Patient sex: M
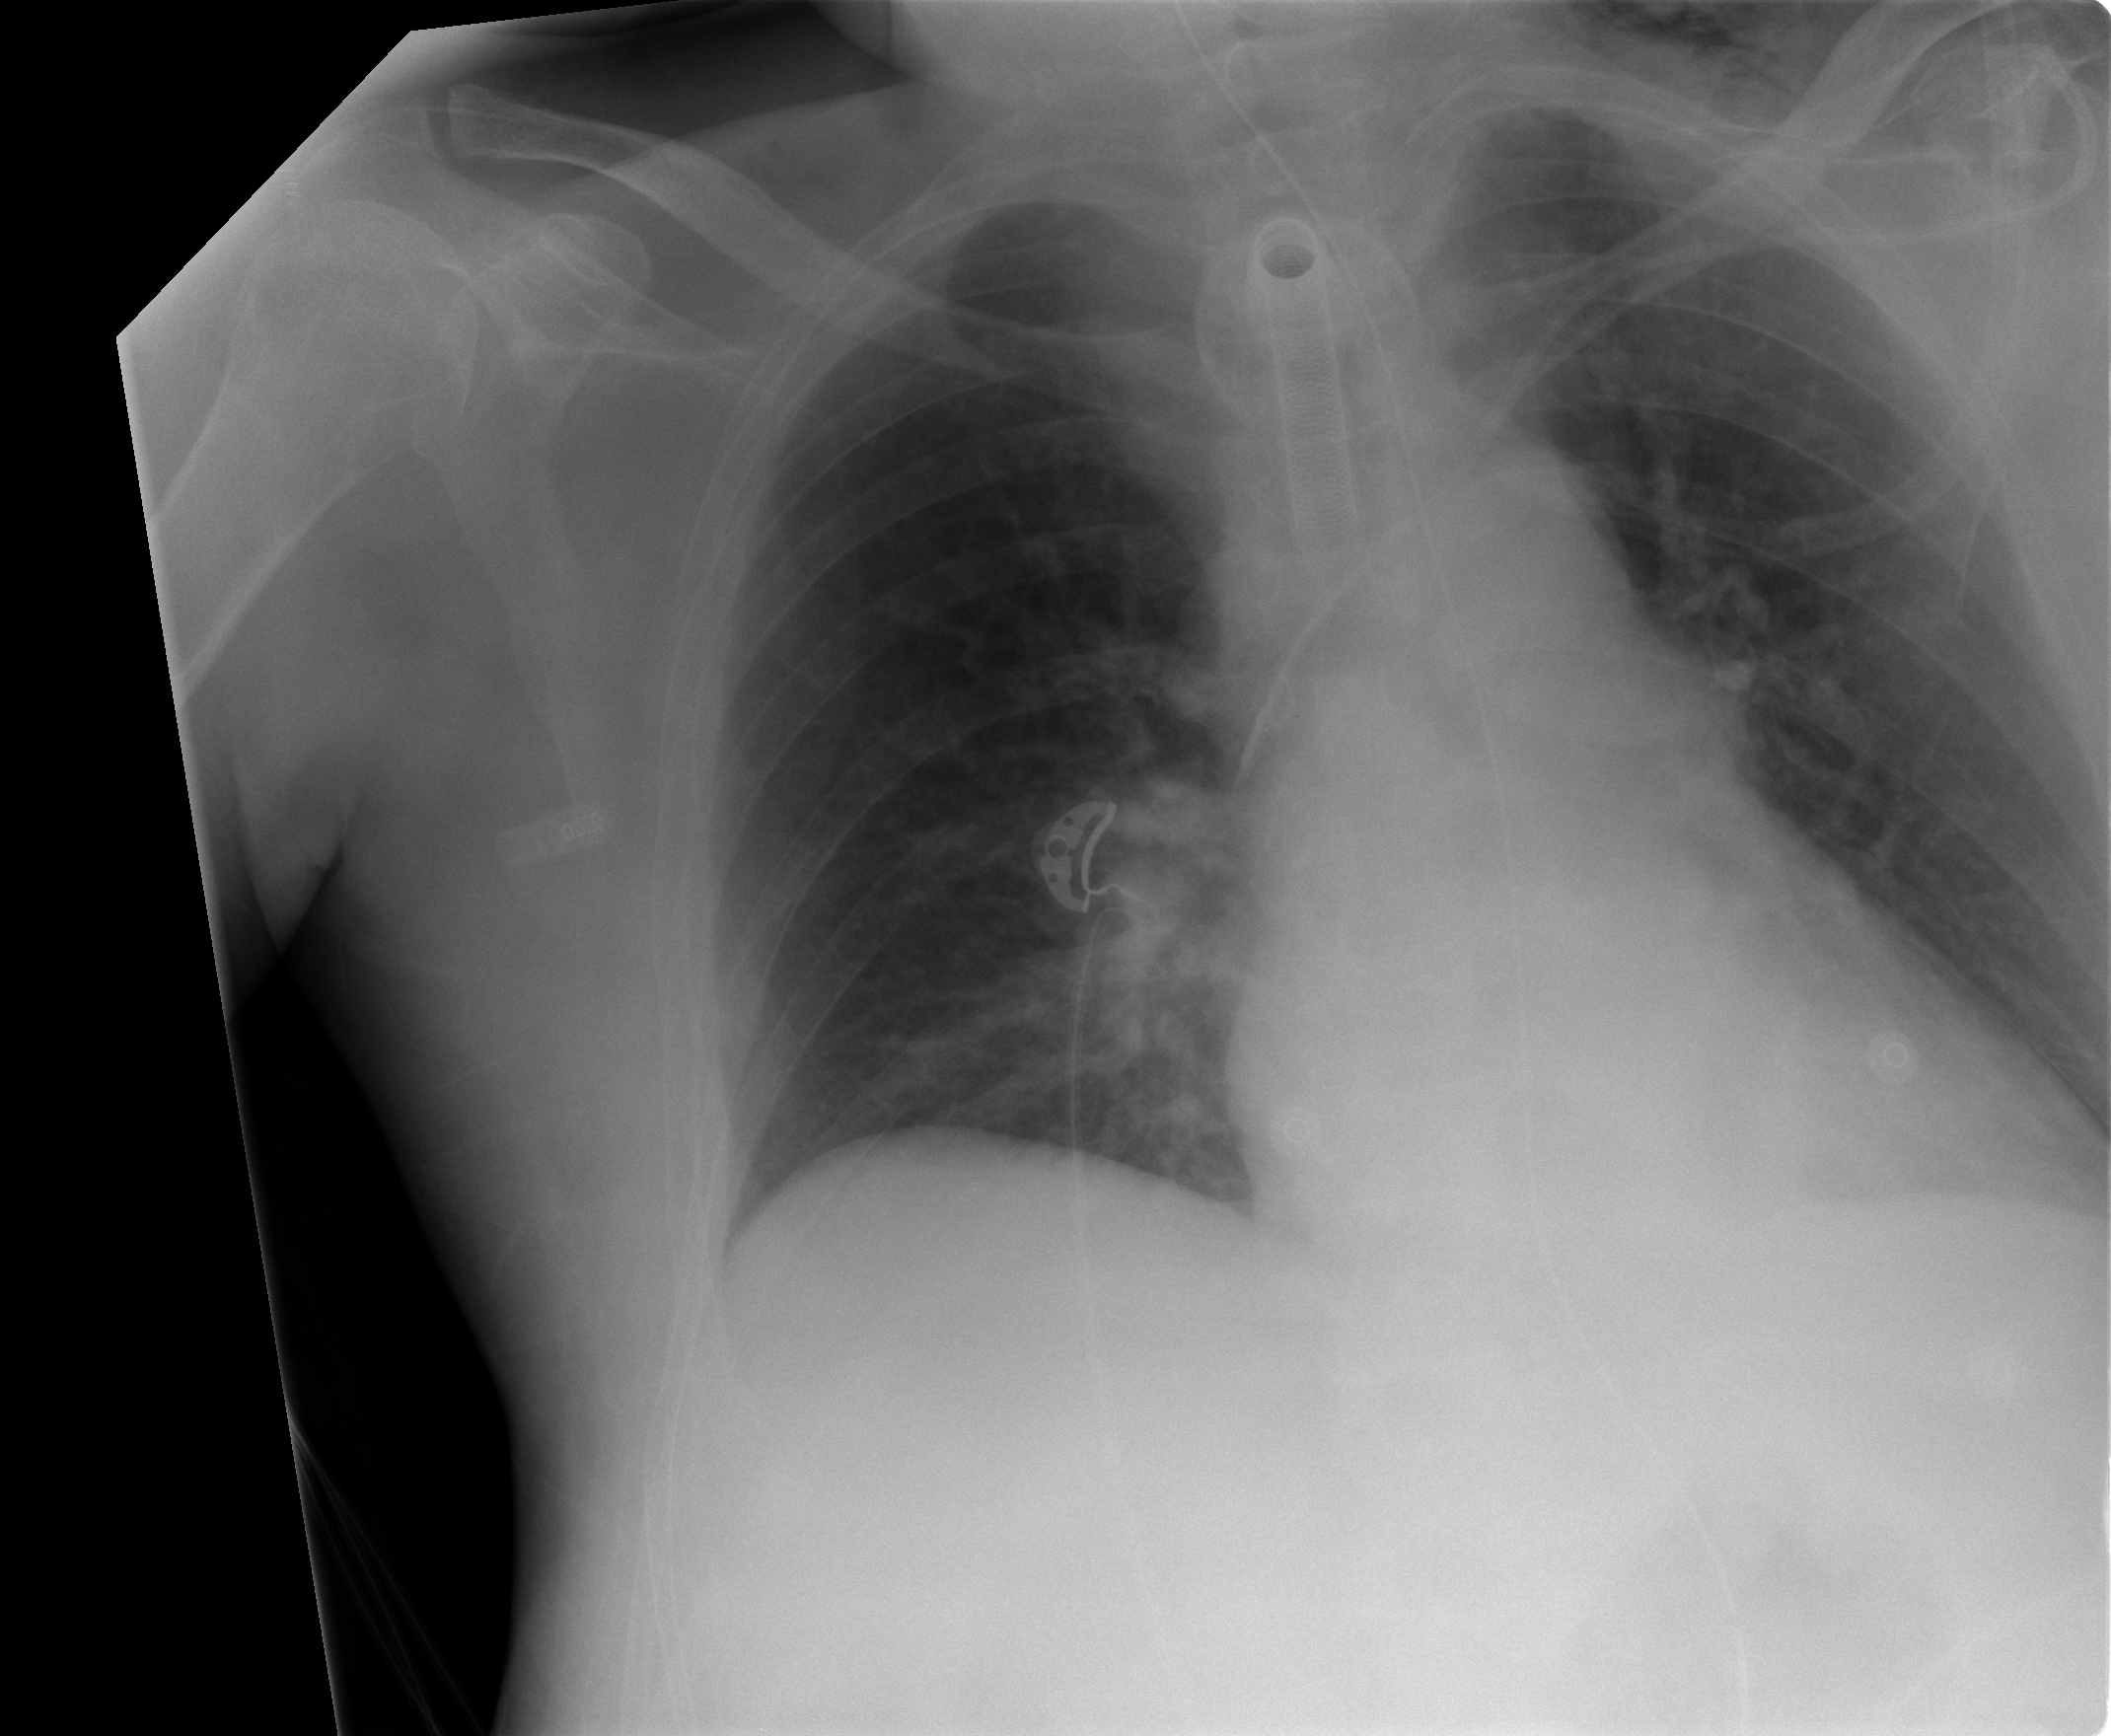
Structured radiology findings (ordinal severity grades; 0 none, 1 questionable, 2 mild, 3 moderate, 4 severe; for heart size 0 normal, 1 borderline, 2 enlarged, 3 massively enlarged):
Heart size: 0
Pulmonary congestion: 0
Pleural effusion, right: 0
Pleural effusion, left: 0
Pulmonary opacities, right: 2
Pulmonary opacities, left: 0
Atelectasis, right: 0
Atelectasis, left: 0